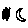
Label: moon